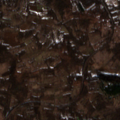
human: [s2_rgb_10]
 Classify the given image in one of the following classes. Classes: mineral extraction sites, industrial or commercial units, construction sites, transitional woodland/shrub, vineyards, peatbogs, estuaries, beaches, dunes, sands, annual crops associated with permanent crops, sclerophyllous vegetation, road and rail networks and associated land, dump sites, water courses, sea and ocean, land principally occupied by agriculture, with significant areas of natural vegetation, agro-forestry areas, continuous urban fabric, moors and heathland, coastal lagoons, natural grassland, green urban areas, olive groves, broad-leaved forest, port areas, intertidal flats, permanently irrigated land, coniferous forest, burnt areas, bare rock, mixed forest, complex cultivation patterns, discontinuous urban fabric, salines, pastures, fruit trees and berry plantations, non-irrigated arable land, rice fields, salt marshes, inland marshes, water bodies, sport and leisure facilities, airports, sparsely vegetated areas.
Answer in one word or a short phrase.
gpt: land principally occupied by agriculture, with significant areas of natural vegetation, broad-leaved forest